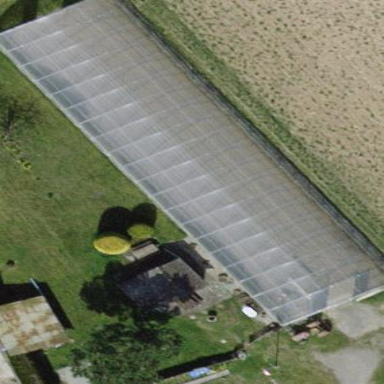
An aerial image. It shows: Greenhouse.